Field crop: maize
Growth stage: 2
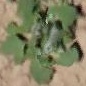
Species: chenopodium